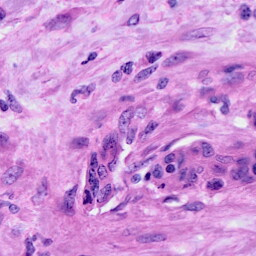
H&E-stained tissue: Cervix